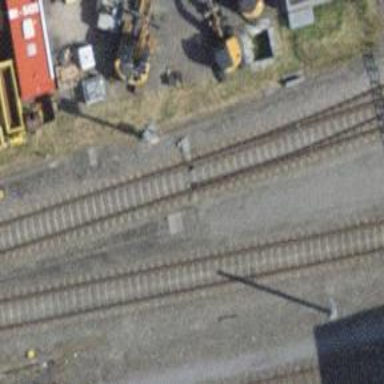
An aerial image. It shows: Railway switch.